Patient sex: M
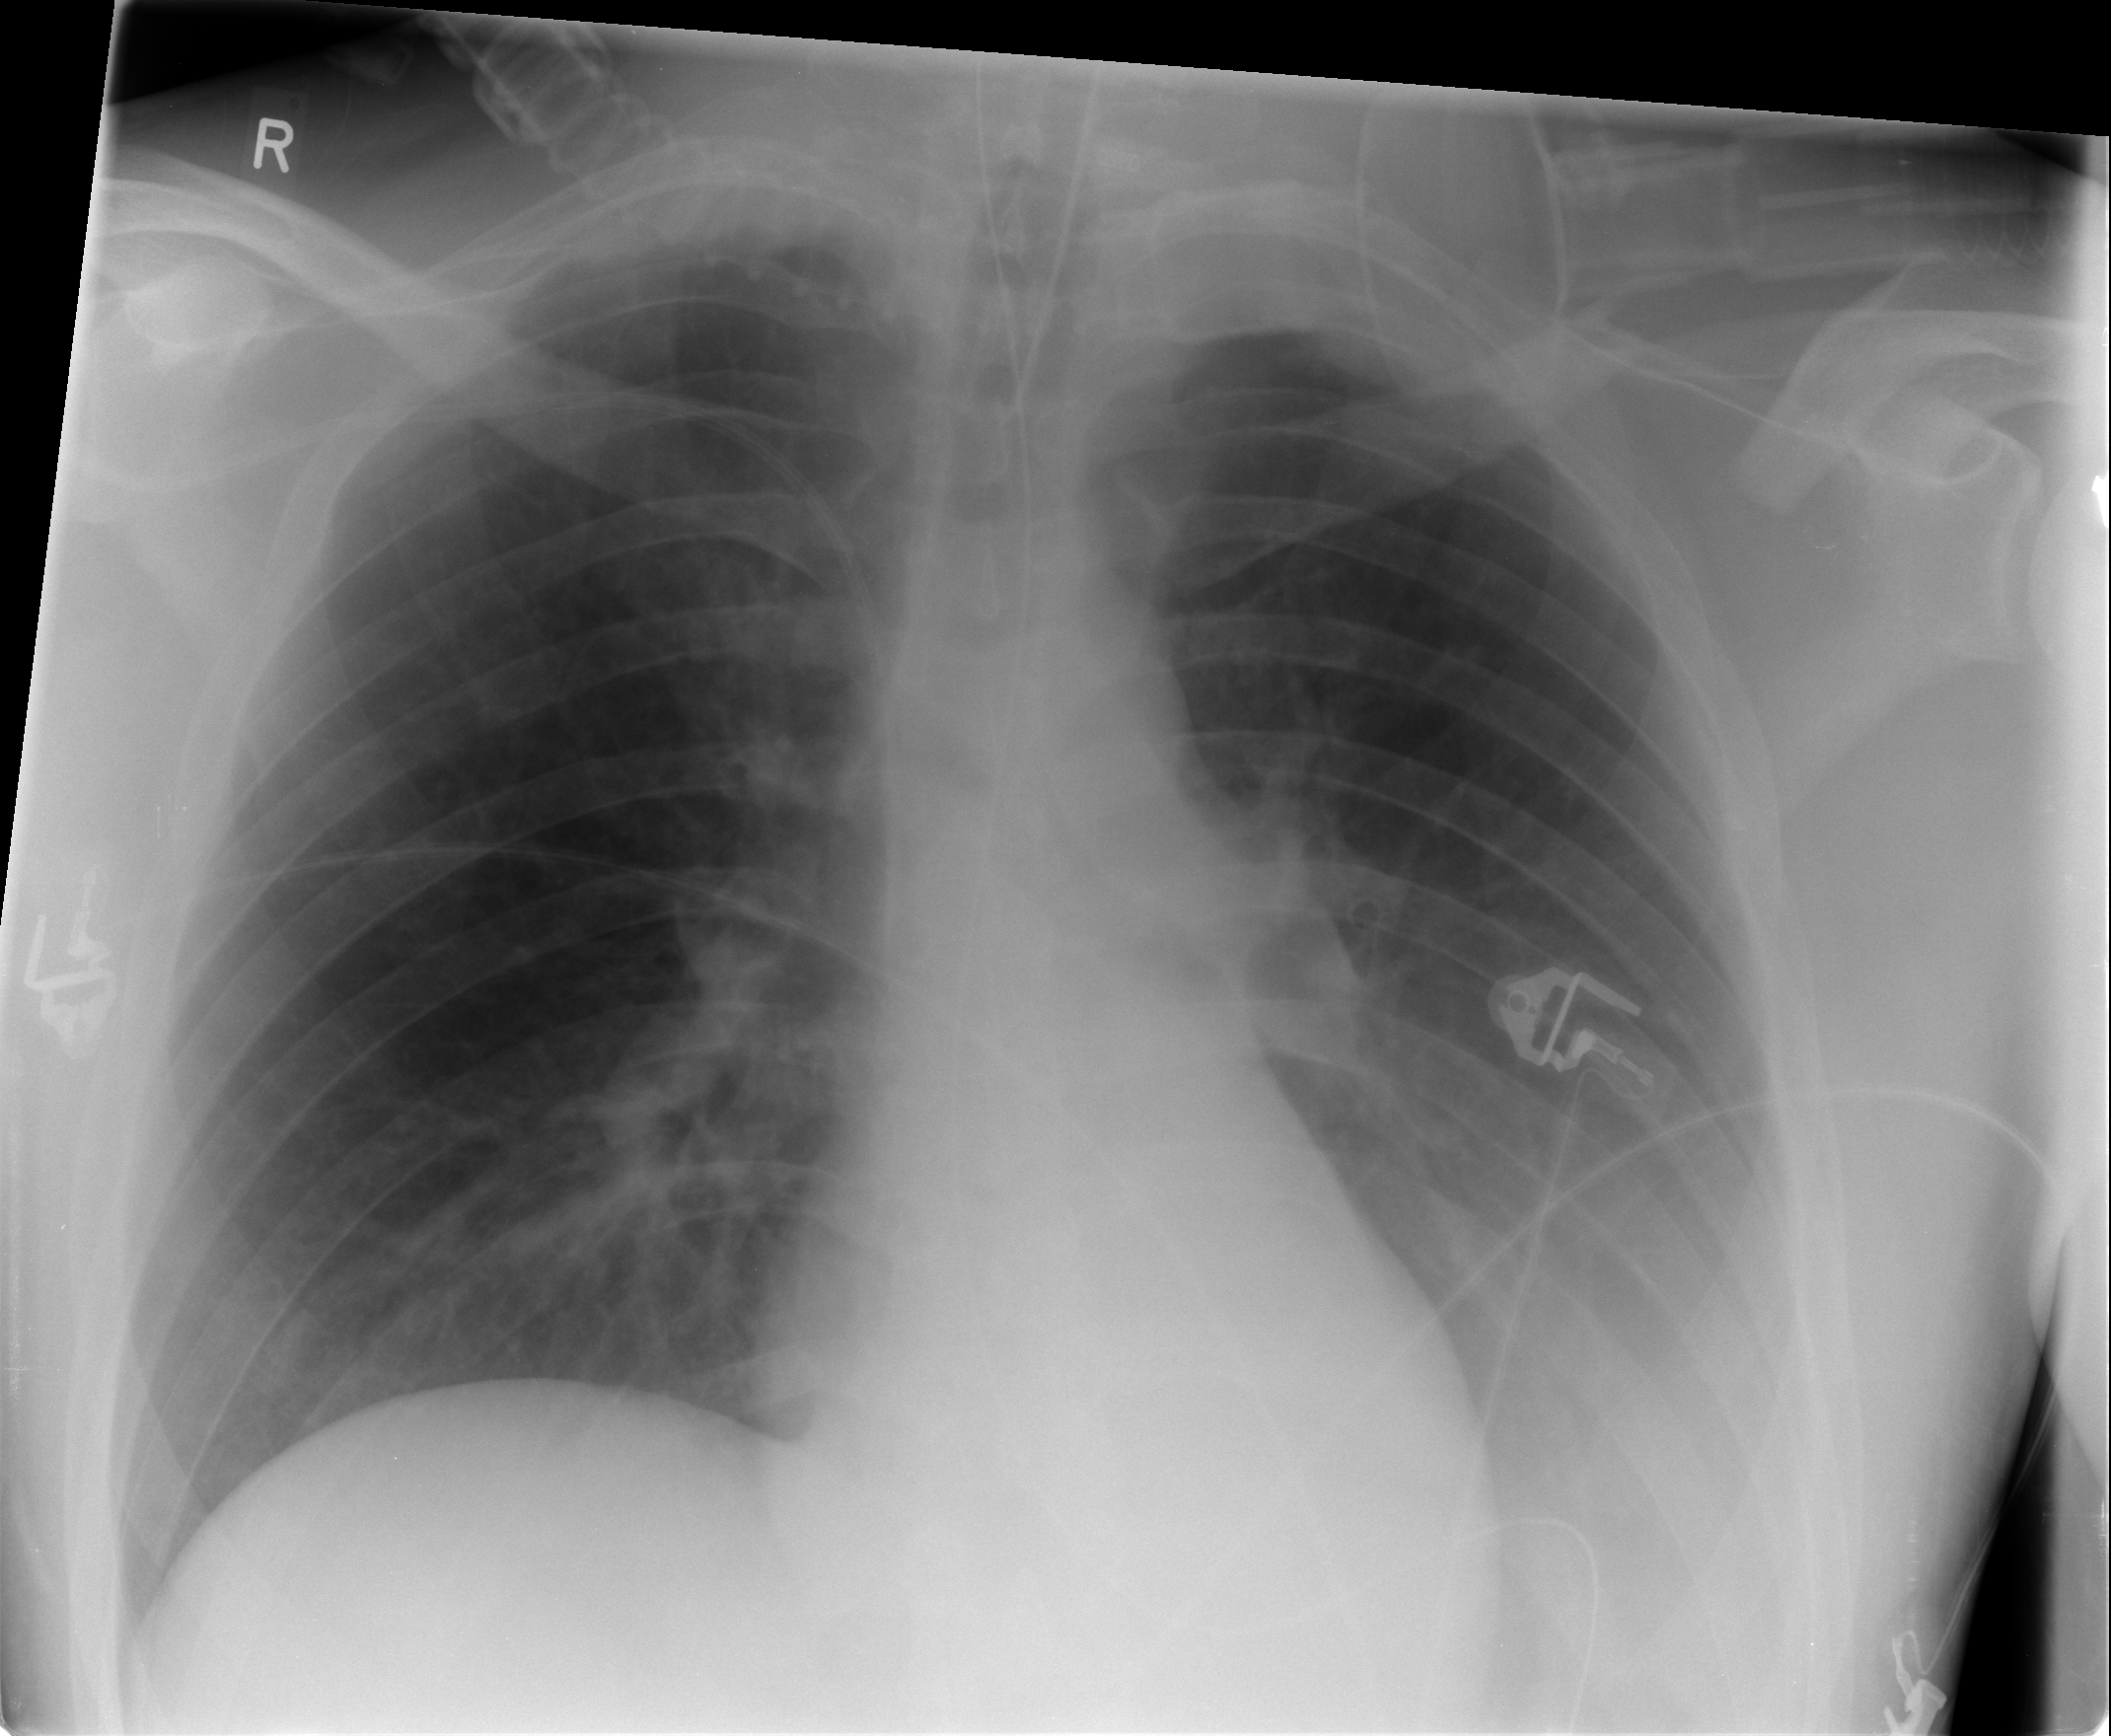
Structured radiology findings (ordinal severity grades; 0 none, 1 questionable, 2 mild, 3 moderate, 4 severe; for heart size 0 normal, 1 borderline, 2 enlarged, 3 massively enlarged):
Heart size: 0
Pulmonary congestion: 1
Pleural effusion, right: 0
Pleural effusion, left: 2
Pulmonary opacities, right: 0
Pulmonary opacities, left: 0
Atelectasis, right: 0
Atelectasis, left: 2